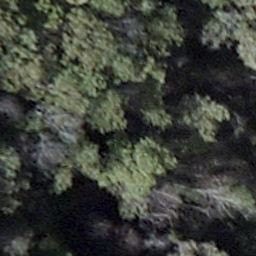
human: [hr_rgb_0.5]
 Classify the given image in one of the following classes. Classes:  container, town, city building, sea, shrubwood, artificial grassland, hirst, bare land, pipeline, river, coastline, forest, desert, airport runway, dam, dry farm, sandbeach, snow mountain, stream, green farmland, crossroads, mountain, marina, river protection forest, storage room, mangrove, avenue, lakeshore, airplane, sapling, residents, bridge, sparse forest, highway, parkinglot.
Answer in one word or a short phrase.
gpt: shrubwood